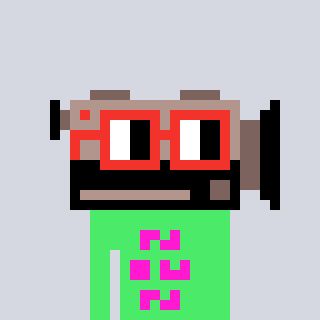
a pixel art character with square red glasses, a camcorder-shaped head and a teal-colored body on a cool background